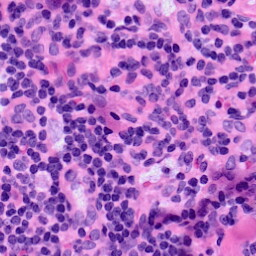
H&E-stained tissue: LymphNode